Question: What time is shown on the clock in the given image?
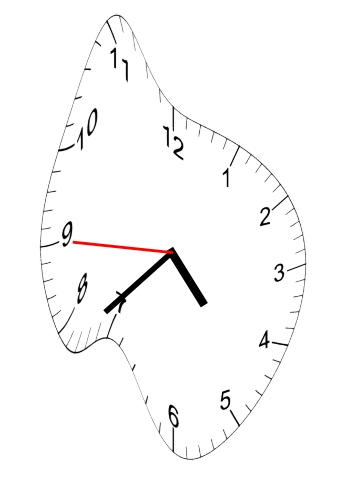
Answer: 04:37:45